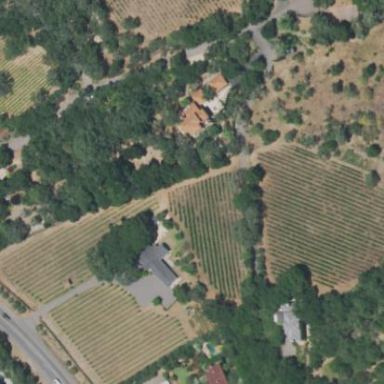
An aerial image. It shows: Vineyard with wine grapes as the crop.